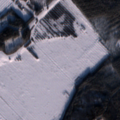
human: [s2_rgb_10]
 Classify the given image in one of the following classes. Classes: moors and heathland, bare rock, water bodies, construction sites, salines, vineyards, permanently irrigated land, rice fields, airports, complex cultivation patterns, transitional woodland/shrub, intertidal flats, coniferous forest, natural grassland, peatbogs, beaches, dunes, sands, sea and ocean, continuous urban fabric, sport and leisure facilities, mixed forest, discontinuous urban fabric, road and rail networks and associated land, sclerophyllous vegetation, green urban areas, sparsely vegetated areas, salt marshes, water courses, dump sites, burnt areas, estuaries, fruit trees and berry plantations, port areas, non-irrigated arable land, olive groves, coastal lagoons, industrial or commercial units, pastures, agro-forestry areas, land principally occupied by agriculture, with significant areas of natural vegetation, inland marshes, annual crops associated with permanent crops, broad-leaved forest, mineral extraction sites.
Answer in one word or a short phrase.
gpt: broad-leaved forest, coniferous forest, mixed forest, peatbogs